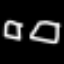
Label: square